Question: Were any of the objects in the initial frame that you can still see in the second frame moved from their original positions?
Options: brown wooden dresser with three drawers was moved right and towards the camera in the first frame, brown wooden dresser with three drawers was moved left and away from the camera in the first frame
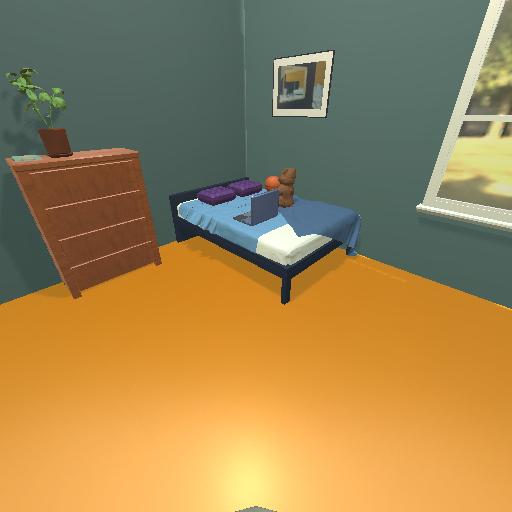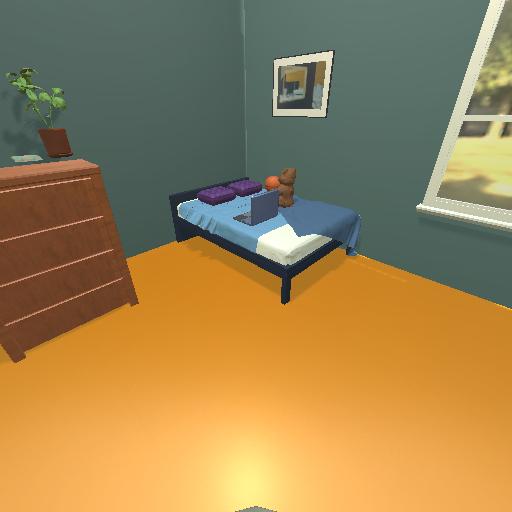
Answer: brown wooden dresser with three drawers was moved right and towards the camera in the first frame